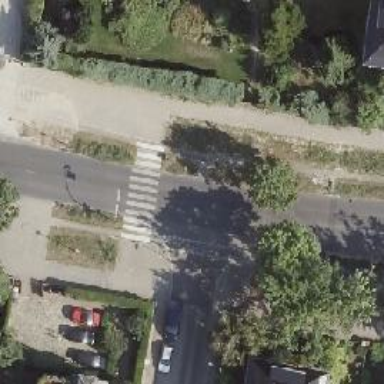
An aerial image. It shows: Marked zebra crossing on the road.